Question: I just don't get what the big mistake is that I'm doing...
It's just not possible for me to get Weld CDI to work. Before I integrated CDI into my webapp (JSF + PrimeFaces + DB4O + Jersey), everything worked mostly fine.
Since I replaced the @ManagedBean stuff with @Named and so on and did changed my pom for using CDI, Jetty does not start anymore.
I used ManagedBeans in the past, but needed the CDI for injection withing webservices.
See for that.
---
My project-structure:

---
My Exception:
'''
org.jboss.weld.exceptions.WeldException: WELD-001524 Unable to load proxy class for bean Implicit Bean [javax.enterprise.inject.Instance] with qualifiers [@Default] with class interface javax.enterpr
ise.inject.Instance using classloader WebAppClassLoader=343602030@147af36e
at org.jboss.weld.bean.proxy.ProxyFactory.getProxyClass(ProxyFactory.java:318)
at org.jboss.weld.bean.builtin.AbstractFacadeBean.initializeAfterBeanDiscovery(AbstractFacadeBean.java:60)
at org.jboss.weld.bootstrap.ConcurrentBeanDeployer$AfterBeanDiscoveryInitializerFactory.doWork(ConcurrentBeanDeployer.java:129)
at org.jboss.weld.bootstrap.ConcurrentBeanDeployer$AfterBeanDiscoveryInitializerFactory.doWork(ConcurrentBeanDeployer.java:120)
at org.jboss.weld.executor.IterativeWorkerTaskFactory$1.call(IterativeWorkerTaskFactory.java:60)
at org.jboss.weld.executor.IterativeWorkerTaskFactory$1.call(IterativeWorkerTaskFactory.java:53)
at java.util.concurrent.FutureTask$Sync.innerRun(FutureTask.java:334)
at java.util.concurrent.FutureTask.run(FutureTask.java:166)
at java.util.concurrent.ThreadPoolExecutor.runWorker(ThreadPoolExecutor.java:1145)
at java.util.concurrent.ThreadPoolExecutor$Worker.run(ThreadPoolExecutor.java:615)
at java.lang.Thread.run(Thread.java:724)
Caused by:
java.lang.LinkageError: loader constraint violation: loader (instance of org/codehaus/plexus/classworlds/realm/ClassRealm) previously initiated loading for a different type with name "javax/enterpris
e/util/TypeLiteral"
at java.lang.ClassLoader.defineClass1(Native Method)
at java.lang.ClassLoader.defineClass(ClassLoader.java:792)
at java.security.SecureClassLoader.defineClass(SecureClassLoader.java:142)
at java.net.URLClassLoader.defineClass(URLClassLoader.java:449)
at java.net.URLClassLoader.access$100(URLClassLoader.java:71)
at java.net.URLClassLoader$1.run(URLClassLoader.java:361)
at java.net.URLClassLoader$1.run(URLClassLoader.java:355)
at java.security.AccessController.doPrivileged(Native Method)
at java.net.URLClassLoader.findClass(URLClassLoader.java:354)
at org.codehaus.plexus.classworlds.realm.ClassRealm.loadClassFromSelf(ClassRealm.java:386)
at org.codehaus.plexus.classworlds.strategy.SelfFirstStrategy.loadClass(SelfFirstStrategy.java:42)
at org.codehaus.plexus.classworlds.realm.ClassRealm.loadClass(ClassRealm.java:244)
at org.codehaus.plexus.classworlds.realm.ClassRealm.loadClass(ClassRealm.java:230)
at java.lang.Class.getDeclaredMethods0(Native Method)
at java.lang.Class.privateGetDeclaredMethods(Class.java:2521)
at java.lang.Class.privateGetPublicMethods(Class.java:2641)
at java.lang.Class.getMethods(Class.java:1457)
at org.jboss.weld.bean.proxy.ProxyFactory.addMethodsFromClass(ProxyFactory.java:523)
at org.jboss.weld.bean.proxy.ProxyFactory.addMethods(ProxyFactory.java:478)
at org.jboss.weld.bean.proxy.ProxyFactory.createProxyClass(ProxyFactory.java:412)
at org.jboss.weld.bean.proxy.ProxyFactory.getProxyClass(ProxyFactory.java:311)
at org.jboss.weld.bean.builtin.AbstractFacadeBean.initializeAfterBeanDiscovery(AbstractFacadeBean.java:60)
at org.jboss.weld.bootstrap.ConcurrentBeanDeployer$AfterBeanDiscoveryInitializerFactory.doWork(ConcurrentBeanDeployer.java:129)
at org.jboss.weld.bootstrap.ConcurrentBeanDeployer$AfterBeanDiscoveryInitializerFactory.doWork(ConcurrentBeanDeployer.java:120)
at org.jboss.weld.executor.IterativeWorkerTaskFactory$1.call(IterativeWorkerTaskFactory.java:60)
at org.jboss.weld.executor.IterativeWorkerTaskFactory$1.call(IterativeWorkerTaskFactory.java:53)
at java.util.concurrent.FutureTask$Sync.innerRun(FutureTask.java:334)
at java.util.concurrent.FutureTask.run(FutureTask.java:166)
at java.util.concurrent.ThreadPoolExecutor.runWorker(ThreadPoolExecutor.java:1145)
at java.util.concurrent.ThreadPoolExecutor$Worker.run(ThreadPoolExecutor.java:615)
at java.lang.Thread.run(Thread.java:724)
'''
---
My pom.xml:
'''
<?xml version="1.0" encoding="UTF-8"?>
<!-- This is the project descriptor for the examples of my components -->
<project xmlns="http://maven.apache.org/POM/4.0.0"
xmlns:xsi="http://www.w3.org/2001/XMLSchema-instance"
xsi:schemaLocation="http://maven.apache.org/POM/4.0.0 http://maven.apache.org/maven-v4_0_0.xsd">
<modelVersion>4.0.0</modelVersion>
<artifactId>DB4O-webapp</artifactId>
<packaging>war</packaging>
<name>DB4O-Web</name>
<parent>
<groupId>DB4O-Test</groupId>
<artifactId>DB4O-Test-project</artifactId>
<version>1.0-SNAPSHOT</version>
</parent>
<dependencies>
<dependency>
<groupId>com.db4o</groupId>
<artifactId>db4o-full-java5</artifactId>
<version>8.1-SNAPSHOT</version>
</dependency>
<dependency>
<groupId>javax</groupId>
<artifactId>javaee-web-api</artifactId>
<version>6.0</version>
<scope>provided</scope>
</dependency>
<dependency>
<groupId>com.sun.jersey</groupId>
<artifactId>jersey-bundle</artifactId>
<version>1.17.1</version>
</dependency>
<dependency>
<groupId>com.sun.faces</groupId>
<artifactId>jsf-api</artifactId>
<version>2.1.11</version>
</dependency>
<dependency>
<groupId>com.sun.faces</groupId>
<artifactId>jsf-impl</artifactId>
<version>2.1.11</version>
</dependency>
<dependency>
<groupId>org.primefaces</groupId>
<artifactId>primefaces</artifactId>
<version>3.5</version>
</dependency>
<dependency>
<groupId>org.slf4j</groupId>
<artifactId>slf4j-log4j12</artifactId>
<version>1.7.5</version>
</dependency>
<dependency>
<groupId>org.jboss.weld.servlet</groupId>
<artifactId>weld-servlet</artifactId>
<version>2.0.3.Final</version>
</dependency>
<dependency>
<groupId>org.eclipse.jetty</groupId>
<artifactId>jetty-server</artifactId>
<version>9.0.4.v20130625</version>
<scope>provided</scope>
</dependency>
</dependencies>
<repositories>
<!-- Repository for jstl 1.2 -->
<repository>
<id>java.net</id>
<url>http://download.java.net/maven/1</url>
<layout>legacy</layout>
</repository>
<repository>
<id>db4o-repo</id>
<url>http://source.db4o.com/maven/</url>
<layout>default</layout>
</repository>
<repository>
<id>prime-repo</id>
<name>PrimeFaces Maven Repository</name>
<url>http://repository.primefaces.org</url>
<layout>default</layout>
</repository>
</repositories>
<build>
<finalName>DB4O-Test</finalName>
<resources>
<resource>
<directory>src/main/resources</directory>
<filtering>true</filtering>
</resource>
</resources>
<plugins>
<plugin>
<groupId>org.eclipse.jetty</groupId>
<artifactId>jetty-maven-plugin</artifactId>
<version>9.0.4.v20130625</version>
<configuration>
<!--option>weld</option-->
<scanIntervalSeconds>2</scanIntervalSeconds>
<reload>automatic</reload>
<webApp>
<contextPath>/${project.build.finalName}</contextPath>
</webApp>
<jettyXml>src/main/webapp/WEB-INF/jetty-env.xml</jettyXml>
<contextXml>src/main/webapp/WEB-INF/jetty-context.xml</contextXml>
</configuration>
</plugin>
<plugin>
<groupId>org.apache.maven.plugins</groupId>
<artifactId>maven-compiler-plugin</artifactId>
<version>3.1</version>
<configuration>
<source>1.6</source>
<target>1.6</target>
<encoding>UTF-8</encoding>
</configuration>
</plugin>
</plugins>
</build>
</project>
'''
---
My web.xml:
'''
<?xml version="1.0" encoding="UTF-8"?>
<web-app version="3.0"
xmlns:xsi="http://www.w3.org/2001/XMLSchema-instance"
xmlns="http://java.sun.com/xml/ns/javaee"
xsi:schemaLocation="http://java.sun.com/xml/ns/javaee http://java.sun.com/xml/ns/javaee/web-app_3_0.xsd">
<description>debug web.xml</description>
<context-param>
<description>State saving method: "client" or "server" (= default)
See JSF Specification 2.5.3
</description>
<param-name>javax.faces.STATE_SAVING_METHOD</param-name>
<param-value>server</param-value>
</context-param>
<context-param>
<param-name>javax.servlet.jsp.jstl.fmt.localizationContext</param-name>
<param-value>resources.application</param-value>
</context-param>
<context-param>
<param-name>org.apache.myfaces.ALLOW_JAVASCRIPT</param-name>
<param-value>true</param-value>
</context-param>
<context-param>
<param-name>org.apache.myfaces.AUTO_SCROLL</param-name>
<param-value>true</param-value>
</context-param>
<context-param>
<param-name>org.apache.myfaces.DETECT_JAVASCRIPT</param-name>
<param-value>false</param-value>
</context-param>
<context-param>
<param-name>org.apache.myfaces.PRETTY_HTML</param-name>
<param-value>true</param-value>
</context-param>
<context-param>
<param-name>javax.faces.CONFIG_FILES</param-name>
<param-value>/WEB-INF/faces-config.xml</param-value>
</context-param>
<context-param>
<param-name>javax.faces.PROJECT_STAGE</param-name>
<param-value>Development</param-value>
</context-param>
<listener>
<listener-class>com.sun.faces.config.ConfigureListener</listener-class>
</listener>
<listener>
<listener-class>org.jboss.weld.environment.servlet.Listener</listener-class>
</listener>
<!--listener>
<listener-class>org.apache.myfaces.webapp.StartupServletContextListener</listener-class>
</listener-->
<servlet>
<servlet-name>Faces Servlet</servlet-name>
<servlet-class>javax.faces.webapp.FacesServlet</servlet-class>
<load-on-startup>1</load-on-startup>
</servlet>
<servlet>
<servlet-name>Jersey Web Application</servlet-name>
<servlet-class>com.sun.jersey.spi.container.servlet.ServletContainer</servlet-class>
<init-param>
<param-name>com.sun.jersey.config.property.packages</param-name>
<param-value>de.mypackage.guide.ws</param-value>
</init-param>
<load-on-startup>1</load-on-startup>
</servlet>
<servlet-mapping>
<servlet-name>Jersey Web Application</servlet-name>
<url-pattern>/ws/*</url-pattern>
</servlet-mapping>
<servlet-mapping>
<servlet-name>Faces Servlet</servlet-name>
<url-pattern>*.xhtml</url-pattern>
</servlet-mapping>
<welcome-file-list>
<welcome-file>index.xhtml</welcome-file>
</welcome-file-list>
<resource-env-ref>
<description>Object factory for the CDI Bean Manager</description>
<resource-env-ref-name>BeanManager</resource-env-ref-name>
<resource-env-ref-type>javax.enterprise.inject.spi.BeanManager</resource-env-ref-type>
</resource-env-ref>
</web-app>
'''
---
My beans.xml:
'''
<?xml version="1.0" encoding="UTF-8"?>
<beans xmlns="http://java.sun.com/xml/ns/javaee"
xmlns:xsi="http://www.w3.org/2001/XMLSchema-instance"
xsi:schemaLocation="http://java.sun.com/xml/ns/javaee http://java.sun.com/xml/ns/javaee/beans_1_0.xsd">
</beans>
'''
---
My jetty-config.xml:
'''
<!DOCTYPE Configure PUBLIC "-//Jetty//Configure//EN" "http://www.eclipse.org/jetty/configure.dtd">
<Configure id="webAppCtx" class="org.eclipse.jetty.webapp.WebAppContext">
<Set name="serverClasses">
<Array type="java.lang.String">
<Item>org.eclipse.jetty.servlet.ServletContextHandler.Decorator</Item>
</Array>
</Set>
</Configure>
'''
---
My jetty-env.xml:
'''
<!DOCTYPE Configure PUBLIC "-//Mort Bay Consulting//DTD Configure//EN" "http://www.eclipse.org/jetty/configure.dtd">
<Configure id="webAppCtx" class="org.eclipse.jetty.webapp.WebAppContext">
<New id="BeanManager" class="org.eclipse.jetty.plus.jndi.Resource">
<Arg>
<Ref id="webAppCtx" />
</Arg>
<Arg>BeanManager</Arg>
<Arg>
<New class="javax.naming.Reference">
<Arg>javax.enterprise.inject.spi.BeanManager</Arg>
<Arg>org.jboss.weld.resources.ManagerObjectFactory</Arg>
<Arg />
</New>
</Arg>
</New>
</Configure>
'''
---
Example class:
'''
import com.sun.jersey.api.client.Client;
import com.sun.jersey.api.client.WebResource;
import de.mypackage.guide.model.Device;
import javax.annotation.PostConstruct;
import javax.enterprise.context.RequestScoped;
import javax.inject.Inject;
import javax.inject.Named;
import javax.ws.rs.core.MediaType;
import java.io.Serializable;
import java.util.Collection;
/**
* Created with IntelliJ IDEA.
* Date: 08.08.13
* Time: 08:21
*/
@Named
@RequestScoped
public class DeviceService implements Serializable {
@Inject
private DatabaseService databaseService;
public DeviceService() {}
@PostConstruct
public void init() {
}
public void sendDevice() {
Client create = Client.create();
WebResource service = create.resource( "http://localhost:8080/ws" );
System.out.println( service.path( "register" ).path( "device" ).path( "meinDevice" )
.type( MediaType.TEXT_PLAIN ).put(String.class) );
}
public Collection<Device> getAllDevices() {
return this.databaseService.retrieveAll(Device.class);
}
public DatabaseService getDatabaseService() {
return databaseService;
}
public void setDatabaseService(DatabaseService databaseService) {
this.databaseService = databaseService;
}
public Device getDevice(String deviceName) {
return this.databaseService.retrieveFiltered(Device.class, "regId", deviceName).toArray(new Device[0])[0];
}
public void saveDevice(Device device) {
this.databaseService.store(device);
}
}
'''
Thanks in advance for any help!
---
After solving my , I have another problem.
Now I get a NPE. Seems that my service won't get injected at all. By reading my log output it says that CDI support is enabled, so maybe it's some configuration (beans.xml etc.) problem?
'''
SEVERE: The RuntimeException could not be mapped to a response, re-throwing to the HTTP container
java.lang.NullPointerException
at de.mypackage.guide.ws.RegistrationService.device(RegistrationService.java:45)
at sun.reflect.NativeMethodAccessorImpl.invoke0(Native Method)
at sun.reflect.NativeMethodAccessorImpl.invoke(NativeMethodAccessorImpl.java:57)
at sun.reflect.DelegatingMethodAccessorImpl.invoke(DelegatingMethodAccessorImpl.java:43)
at java.lang.reflect.Method.invoke(Method.java:606)
at com.sun.jersey.spi.container.JavaMethodInvokerFactory$1.invoke(JavaMethodInvokerFactory.java:60)
at com.sun.jersey.server.impl.model.method.dispatch.AbstractResourceMethodDispatchProvider$TypeOutInvoker._dispatch(AbstractResourceMethodDispatchProvider.java:185)
at com.sun.jersey.server.impl.model.method.dispatch.ResourceJavaMethodDispatcher.dispatch(ResourceJavaMethodDispatcher.java:75)
at com.sun.jersey.server.impl.uri.rules.HttpMethodRule.accept(HttpMethodRule.java:302)
at com.sun.jersey.server.impl.uri.rules.RightHandPathRule.accept(RightHandPathRule.java:147)
at com.sun.jersey.server.impl.uri.rules.ResourceClassRule.accept(ResourceClassRule.java:108)
at com.sun.jersey.server.impl.uri.rules.RightHandPathRule.accept(RightHandPathRule.java:147)
at com.sun.jersey.server.impl.uri.rules.RootResourceClassesRule.accept(RootResourceClassesRule.java:84)
at com.sun.jersey.server.impl.application.WebApplicationImpl._handleRequest(WebApplicationImpl.java:1511)
at com.sun.jersey.server.impl.application.WebApplicationImpl._handleRequest(WebApplicationImpl.java:1442)
at com.sun.jersey.server.impl.application.WebApplicationImpl.handleRequest(WebApplicationImpl.java:1391)
at com.sun.jersey.server.impl.application.WebApplicationImpl.handleRequest(WebApplicationImpl.java:1381)
at com.sun.jersey.spi.container.servlet.WebComponent.service(WebComponent.java:416)
at com.sun.jersey.spi.container.servlet.ServletContainer.service(ServletContainer.java:538)
at com.sun.jersey.spi.container.servlet.ServletContainer.service(ServletContainer.java:716)
at javax.servlet.http.HttpServlet.service(HttpServlet.java:848)
at org.eclipse.jetty.servlet.ServletHolder.handle(ServletHolder.java:698)
at org.eclipse.jetty.servlet.ServletHandler.doHandle(ServletHandler.java:505)
at org.eclipse.jetty.server.handler.ScopedHandler.handle(ScopedHandler.java:138)
at org.eclipse.jetty.security.SecurityHandler.handle(SecurityHandler.java:564)
at org.eclipse.jetty.server.session.SessionHandler.doHandle(SessionHandler.java:213)
at org.eclipse.jetty.server.handler.ContextHandler.doHandle(ContextHandler.java:1094)
at org.eclipse.jetty.servlet.ServletHandler.doScope(ServletHandler.java:432)
at org.eclipse.jetty.server.session.SessionHandler.doScope(SessionHandler.java:175)
at org.eclipse.jetty.server.handler.ContextHandler.doScope(ContextHandler.java:1028)
at org.eclipse.jetty.server.handler.ScopedHandler.handle(ScopedHandler.java:136)
at org.eclipse.jetty.server.handler.ContextHandlerCollection.handle(ContextHandlerCollection.java:258)
at org.eclipse.jetty.server.handler.HandlerCollection.handle(HandlerCollection.java:109)
at org.eclipse.jetty.server.handler.HandlerWrapper.handle(HandlerWrapper.java:97)
at org.eclipse.jetty.server.Server.handle(Server.java:445)
at org.eclipse.jetty.server.HttpChannel.handle(HttpChannel.java:267)
at org.eclipse.jetty.server.HttpConnection.onFillable(HttpConnection.java:224)
at org.eclipse.jetty.io.AbstractConnection$ReadCallback.run(AbstractConnection.java:358)
at org.eclipse.jetty.util.thread.QueuedThreadPool.runJob(QueuedThreadPool.java:601)
at org.eclipse.jetty.util.thread.QueuedThreadPool$3.run(QueuedThreadPool.java:532)
at java.lang.Thread.run(Thread.java:724)
2013-08-09 07:52:43.853:WARN:oejs.ServletHandler:qtp1061696789-23: /ws/register/device/meinDevice
java.lang.NullPointerException
at de.mypackage.guide.ws.RegistrationService.device(RegistrationService.java:45)
at sun.reflect.NativeMethodAccessorImpl.invoke0(Native Method)
at sun.reflect.NativeMethodAccessorImpl.invoke(NativeMethodAccessorImpl.java:57)
at sun.reflect.DelegatingMethodAccessorImpl.invoke(DelegatingMethodAccessorImpl.java:43)
at java.lang.reflect.Method.invoke(Method.java:606)
at com.sun.jersey.spi.container.JavaMethodInvokerFactory$1.invoke(JavaMethodInvokerFactory.java:60)
at com.sun.jersey.server.impl.model.method.dispatch.AbstractResourceMethodDispatchProvider$TypeOutInvoker._dispatch(AbstractResourceMethodDispatchProvider.java:185)
at com.sun.jersey.server.impl.model.method.dispatch.ResourceJavaMethodDispatcher.dispatch(ResourceJavaMethodDispatcher.java:75)
at com.sun.jersey.server.impl.uri.rules.HttpMethodRule.accept(HttpMethodRule.java:302)
at com.sun.jersey.server.impl.uri.rules.RightHandPathRule.accept(RightHandPathRule.java:147)
at com.sun.jersey.server.impl.uri.rules.ResourceClassRule.accept(ResourceClassRule.java:108)
at com.sun.jersey.server.impl.uri.rules.RightHandPathRule.accept(RightHandPathRule.java:147)
at com.sun.jersey.server.impl.uri.rules.RootResourceClassesRule.accept(RootResourceClassesRule.java:84)
at com.sun.jersey.server.impl.application.WebApplicationImpl._handleRequest(WebApplicationImpl.java:1511)
at com.sun.jersey.server.impl.application.WebApplicationImpl._handleRequest(WebApplicationImpl.java:1442)
at com.sun.jersey.server.impl.application.WebApplicationImpl.handleRequest(WebApplicationImpl.java:1391)
at com.sun.jersey.server.impl.application.WebApplicationImpl.handleRequest(WebApplicationImpl.java:1381)
at com.sun.jersey.spi.container.servlet.WebComponent.service(WebComponent.java:416)
at com.sun.jersey.spi.container.servlet.ServletContainer.service(ServletContainer.java:538)
at com.sun.jersey.spi.container.servlet.ServletContainer.service(ServletContainer.java:716)
at javax.servlet.http.HttpServlet.service(HttpServlet.java:848)
at org.eclipse.jetty.servlet.ServletHolder.handle(ServletHolder.java:698)
at org.eclipse.jetty.servlet.ServletHandler.doHandle(ServletHandler.java:505)
at org.eclipse.jetty.server.handler.ScopedHandler.handle(ScopedHandler.java:138)
at org.eclipse.jetty.security.SecurityHandler.handle(SecurityHandler.java:564)
at org.eclipse.jetty.server.session.SessionHandler.doHandle(SessionHandler.java:213)
at org.eclipse.jetty.server.handler.ContextHandler.doHandle(ContextHandler.java:1094)
at org.eclipse.jetty.servlet.ServletHandler.doScope(ServletHandler.java:432)
at org.eclipse.jetty.server.session.SessionHandler.doScope(SessionHandler.java:175)
at org.eclipse.jetty.server.handler.ContextHandler.doScope(ContextHandler.java:1028)
at org.eclipse.jetty.server.handler.ScopedHandler.handle(ScopedHandler.java:136)
at org.eclipse.jetty.server.handler.ContextHandlerCollection.handle(ContextHandlerCollection.java:258)
at org.eclipse.jetty.server.handler.HandlerCollection.handle(HandlerCollection.java:109)
at org.eclipse.jetty.server.handler.HandlerWrapper.handle(HandlerWrapper.java:97)
at org.eclipse.jetty.server.Server.handle(Server.java:445)
at org.eclipse.jetty.server.HttpChannel.handle(HttpChannel.java:267)
at org.eclipse.jetty.server.HttpConnection.onFillable(HttpConnection.java:224)
at org.eclipse.jetty.io.AbstractConnection$ReadCallback.run(AbstractConnection.java:358)
at org.eclipse.jetty.util.thread.QueuedThreadPool.runJob(QueuedThreadPool.java:601)
at org.eclipse.jetty.util.thread.QueuedThreadPool$3.run(QueuedThreadPool.java:532)
at java.lang.Thread.run(Thread.java:724)
'''
---
I checked the injection within the services and they work (getting some test-output from another service), so the problem lies within the webservice <---> CDI stuff.
Could there be a problem with the different contexts of cdi, webservices and jsf?
'''
@Path("/register")
public class RegistrationService {
@Inject
private DeviceService deviceService;
@GET
@Produces( MediaType.TEXT_PLAIN )
@Path("/get/{device}")
public String getDevice(@PathParam("device") String device) {
return this.deviceService.getDevice(device).getRegId();
}
@PUT
@Path( "/device/{device}" )
@Consumes( MediaType.TEXT_PLAIN )
@Produces( MediaType.TEXT_PLAIN )
public String device(@PathParam("device") String device) {
this.deviceService.saveDevice(new Device(device));
System.out.println("Erfolgreich!");
return "Device: " + device;
}
public DeviceService getDeviceService() {
return deviceService;
}
public void setDeviceService(DeviceService deviceService) {
this.deviceService = deviceService;
}
}
'''
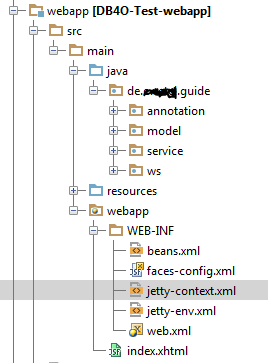
Answer: Which Maven version are you using? 3.1?? I had the same problem when trying to run my app through jetty:run goal (maven-jetty-plugin 9.x) and Maven 3.1. I've just revert my Maven to 3.0.x version and now it goes well.